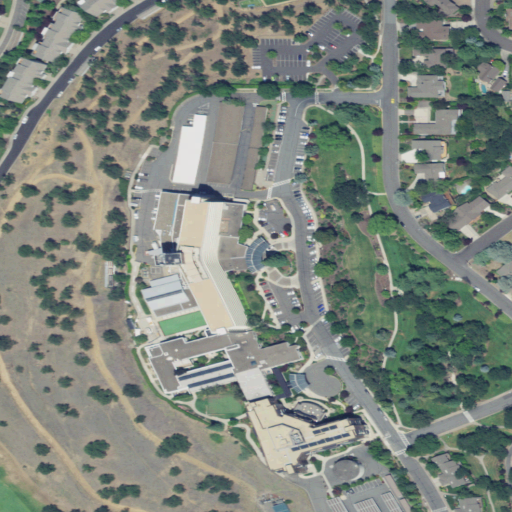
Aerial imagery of mountain in Oregon named Barneburg Hill containing low intensity development, open development, medium intensity development, shrub, and high intensity development